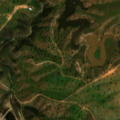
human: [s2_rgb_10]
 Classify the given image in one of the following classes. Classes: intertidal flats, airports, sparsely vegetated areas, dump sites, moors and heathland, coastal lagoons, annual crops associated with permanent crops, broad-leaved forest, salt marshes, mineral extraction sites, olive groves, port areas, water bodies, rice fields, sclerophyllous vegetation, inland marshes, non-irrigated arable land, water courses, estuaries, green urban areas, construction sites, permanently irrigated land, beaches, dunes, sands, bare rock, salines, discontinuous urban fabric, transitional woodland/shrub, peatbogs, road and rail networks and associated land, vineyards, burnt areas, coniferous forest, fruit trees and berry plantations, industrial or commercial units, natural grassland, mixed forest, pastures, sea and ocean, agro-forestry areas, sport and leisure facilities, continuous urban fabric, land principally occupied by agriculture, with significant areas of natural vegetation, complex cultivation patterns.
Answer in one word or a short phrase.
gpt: non-irrigated arable land, agro-forestry areas, sclerophyllous vegetation